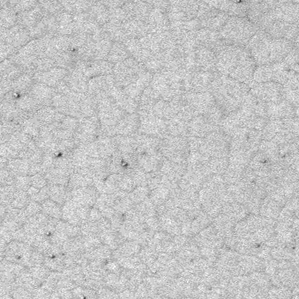
Label: frost